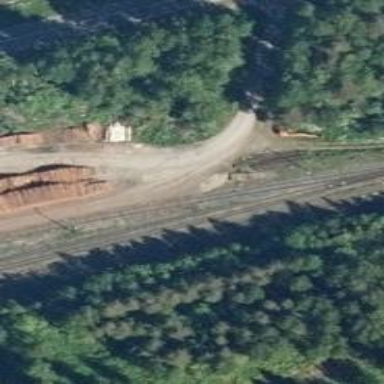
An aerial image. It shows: Wedge used for railway derailment.